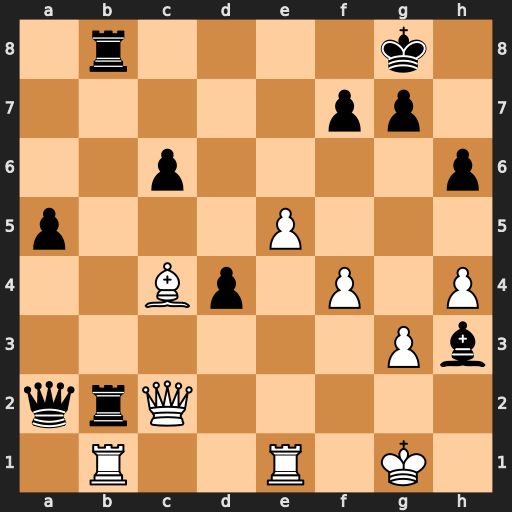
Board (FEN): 1r4k1/5pp1/2p4p/p3P3/2Bp1P1P/6Pb/qrQ5/1R2R1K1
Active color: w
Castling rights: -
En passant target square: -
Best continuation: Bxa2 Rxc2 Rxb8+